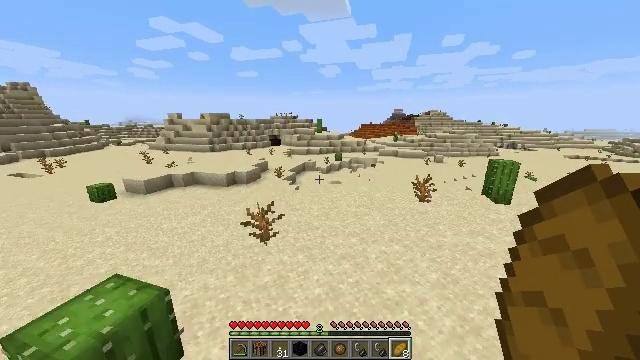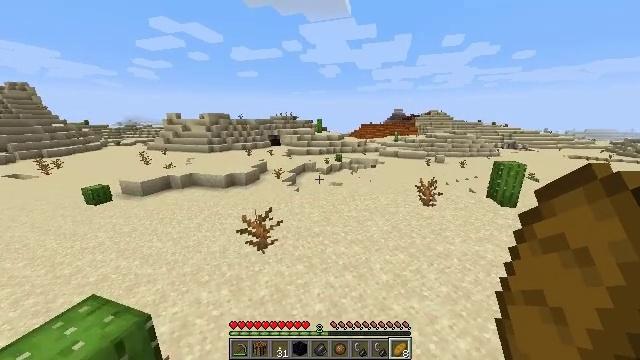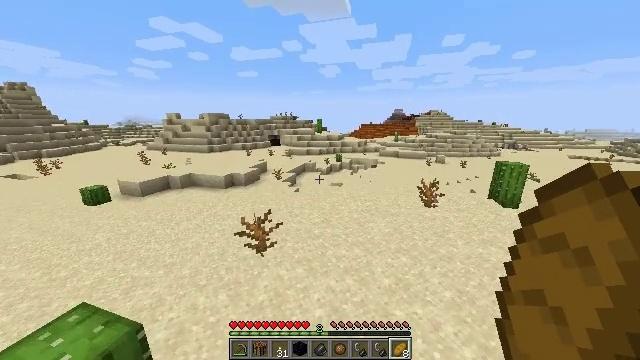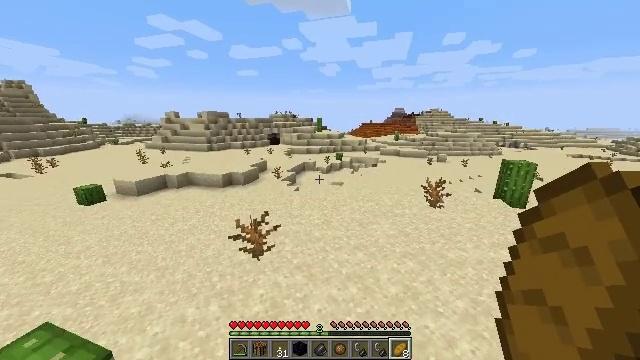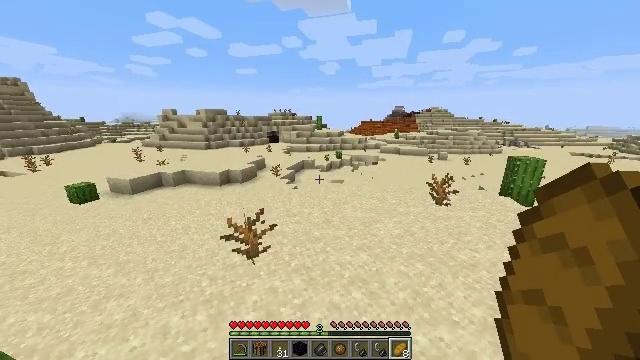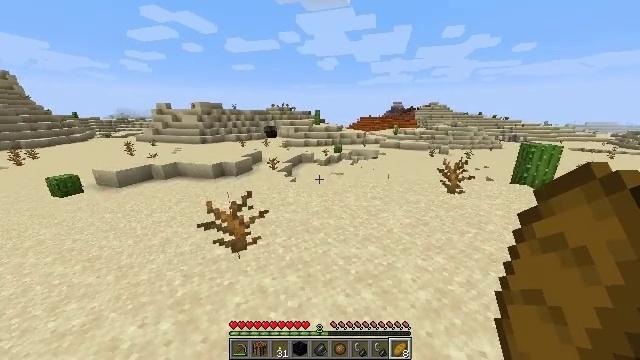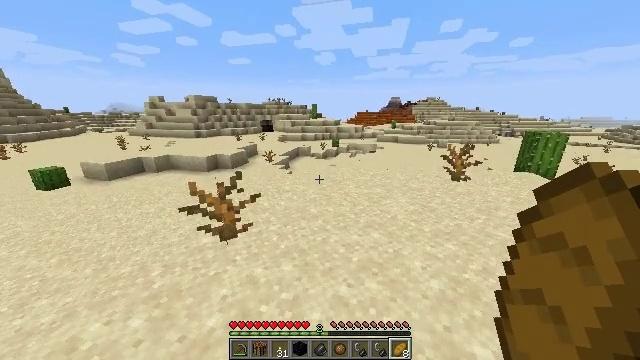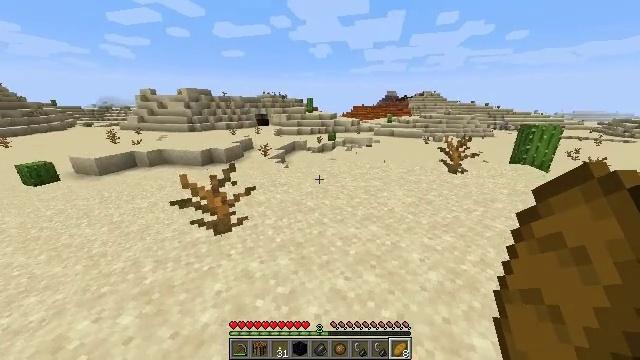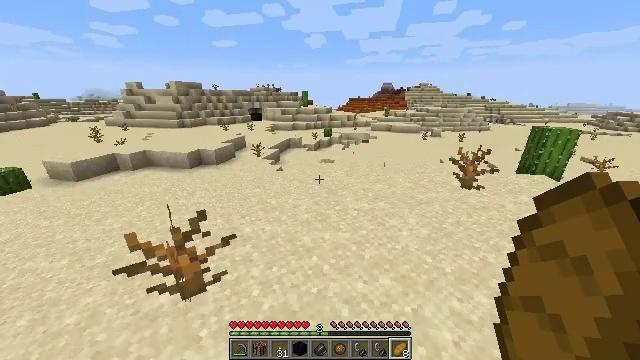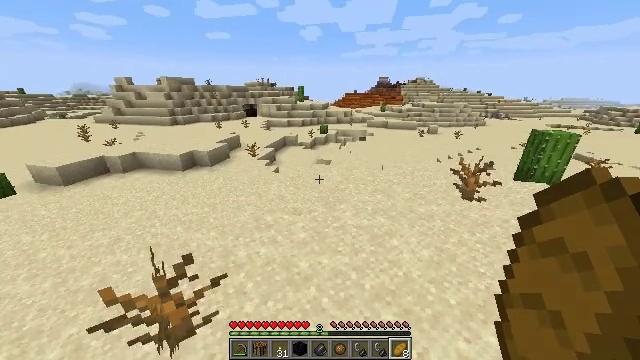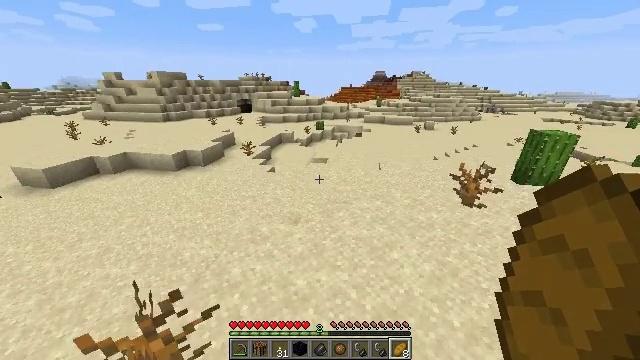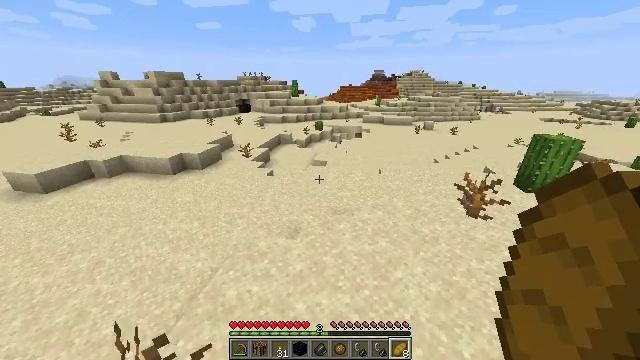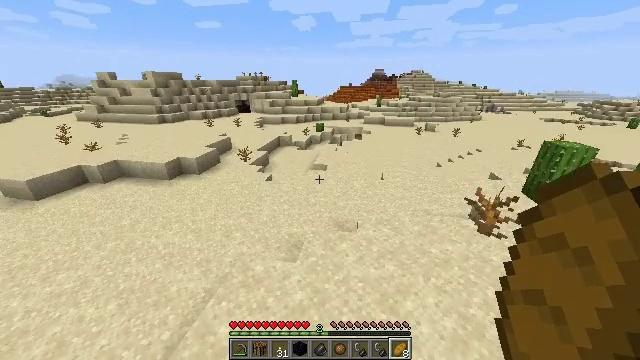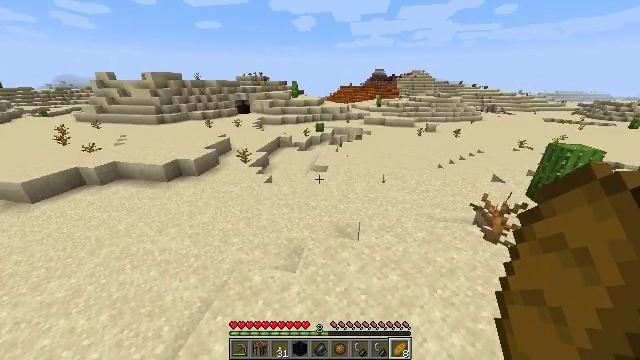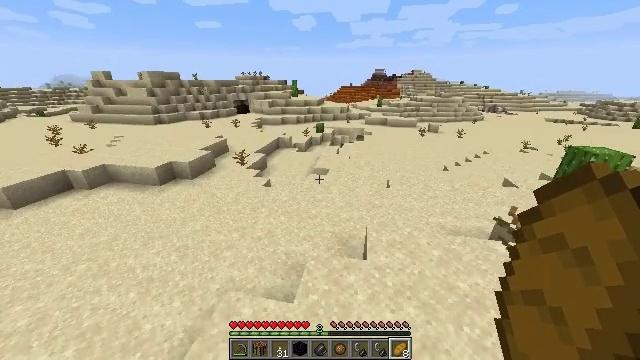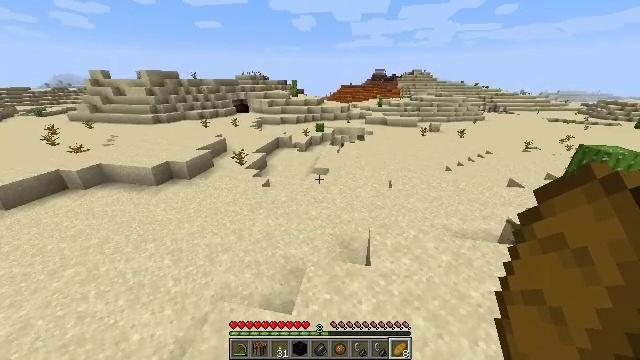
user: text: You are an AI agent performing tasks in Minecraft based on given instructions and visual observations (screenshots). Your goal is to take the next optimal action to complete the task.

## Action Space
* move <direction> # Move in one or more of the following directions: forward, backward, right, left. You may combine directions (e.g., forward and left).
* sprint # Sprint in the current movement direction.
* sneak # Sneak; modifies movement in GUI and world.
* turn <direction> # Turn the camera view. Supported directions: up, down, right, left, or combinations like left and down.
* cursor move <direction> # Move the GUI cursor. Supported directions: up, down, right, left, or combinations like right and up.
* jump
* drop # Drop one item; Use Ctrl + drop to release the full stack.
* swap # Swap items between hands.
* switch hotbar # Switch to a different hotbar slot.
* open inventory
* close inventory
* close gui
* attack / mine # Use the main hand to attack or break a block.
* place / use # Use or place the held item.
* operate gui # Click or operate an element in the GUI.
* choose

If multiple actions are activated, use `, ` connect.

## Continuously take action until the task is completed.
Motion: motion action
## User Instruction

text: Mine red sand from the ground.
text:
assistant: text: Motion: move forward, sprint, jump
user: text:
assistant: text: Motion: move forward, sprint, jump
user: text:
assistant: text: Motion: move forward, sprint, jump
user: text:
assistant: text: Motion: move forward, sprint, jump
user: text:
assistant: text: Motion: move forward, sprint, jump
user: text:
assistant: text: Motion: move forward, sprint, turn down, jump
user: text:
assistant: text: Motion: move forward, sprint, turn right and down, jump
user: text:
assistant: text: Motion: move forward, sprint, turn right and down, jump
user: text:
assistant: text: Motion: move forward, sprint, turn right and down, jump
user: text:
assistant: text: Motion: move forward, sprint, turn right and down, jump
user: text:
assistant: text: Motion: move forward, sprint, jump
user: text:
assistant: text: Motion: move forward, sprint, jump
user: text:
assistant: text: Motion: move forward, sprint, jump
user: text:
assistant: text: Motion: move forward, sprint, jump
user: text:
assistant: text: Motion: move forward, sprint, jump
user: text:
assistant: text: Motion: move forward, sprint, jump
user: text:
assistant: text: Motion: move forward, sprint, jump
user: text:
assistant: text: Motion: move forward, sprint, jump
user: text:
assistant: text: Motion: move forward, sprint, jump
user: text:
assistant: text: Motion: move forward, sprint, turn right, jump
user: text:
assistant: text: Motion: move forward, sprint, turn right, jump
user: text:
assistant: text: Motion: move forward, sprint, turn right, jump
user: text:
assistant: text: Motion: move forward, sprint, turn right, jump
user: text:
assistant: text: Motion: move forward, sprint, jump
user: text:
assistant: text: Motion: move forward, sprint, jump
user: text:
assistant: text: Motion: move forward, sprint, jump
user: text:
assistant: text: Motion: move forward, sprint, jump
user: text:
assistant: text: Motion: move forward, sprint, jump
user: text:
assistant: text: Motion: move forward, sprint, jump
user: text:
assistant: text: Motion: move forward, sprint, jump